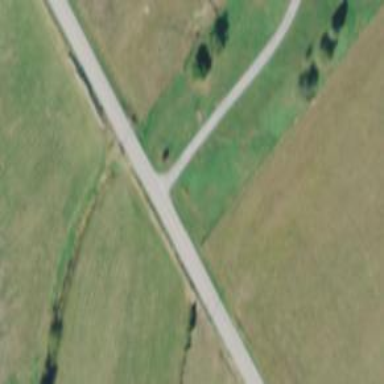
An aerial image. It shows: Secondary road.